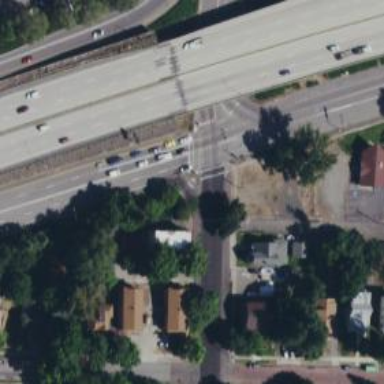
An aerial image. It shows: Marked road crossing.